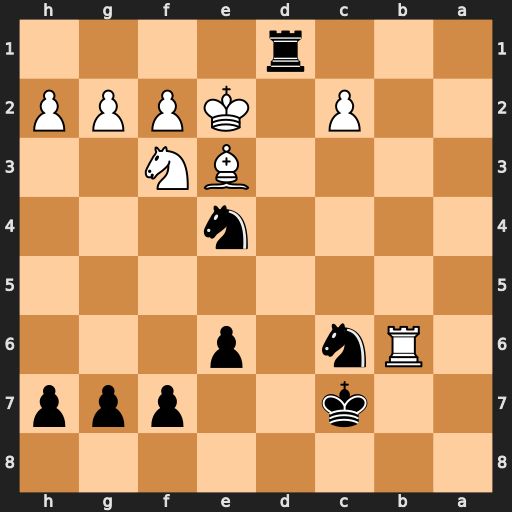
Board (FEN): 8/2k2ppp/1Rn1p3/8/4n3/4BN2/2P1KPPP/3r4
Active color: b
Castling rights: -
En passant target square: -
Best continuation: Nc3#